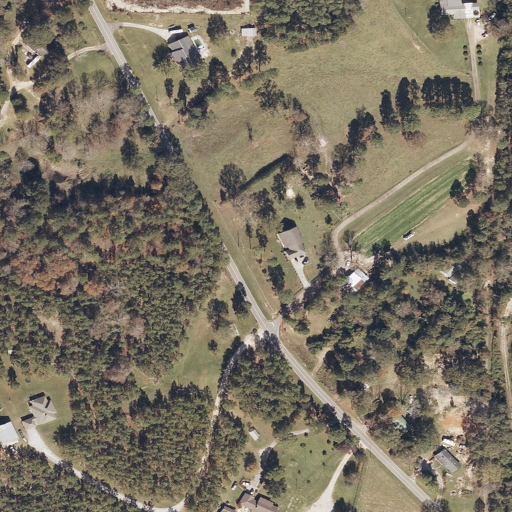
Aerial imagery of mountains in Mississippi named Sand Hills containing pasture, evergreen forest, open development, low intensity development, shrub, grassland, medium intensity development, and mixed forest